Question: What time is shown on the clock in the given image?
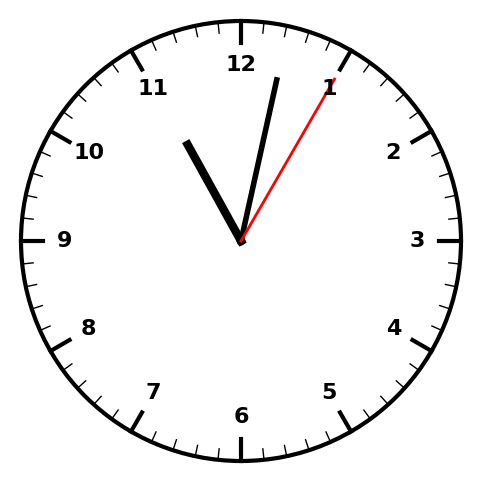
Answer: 11:02:05